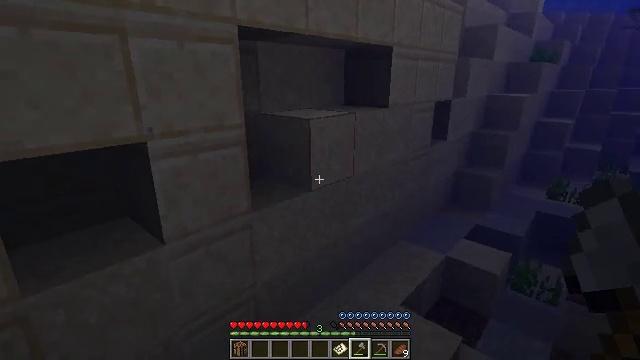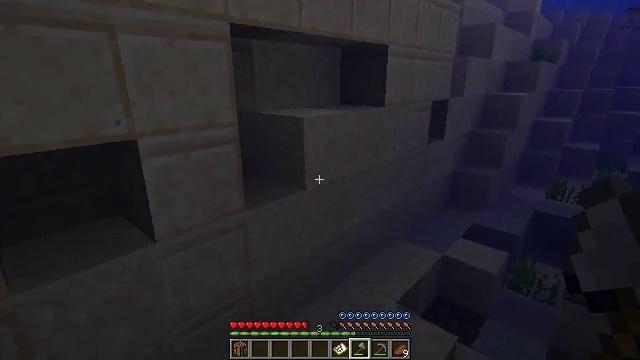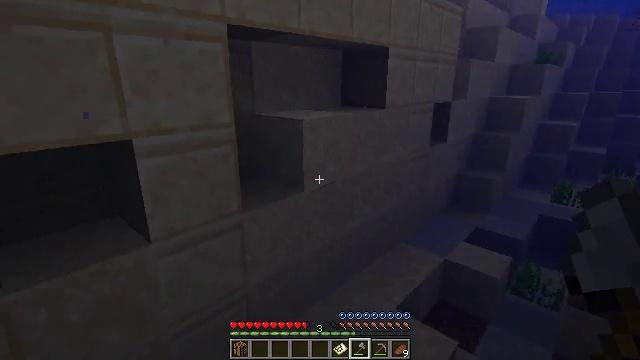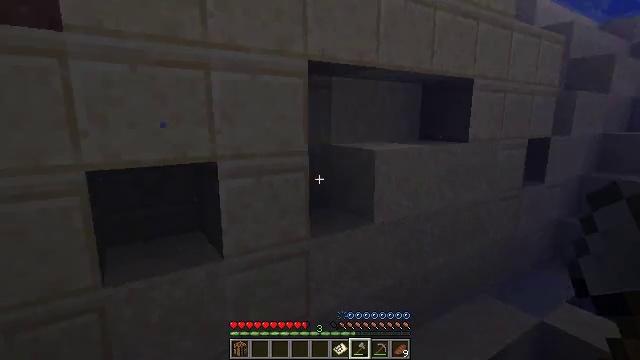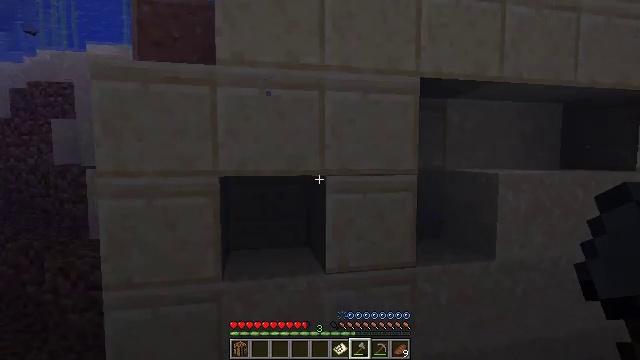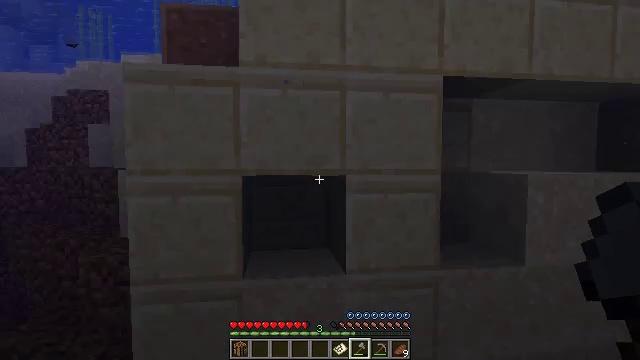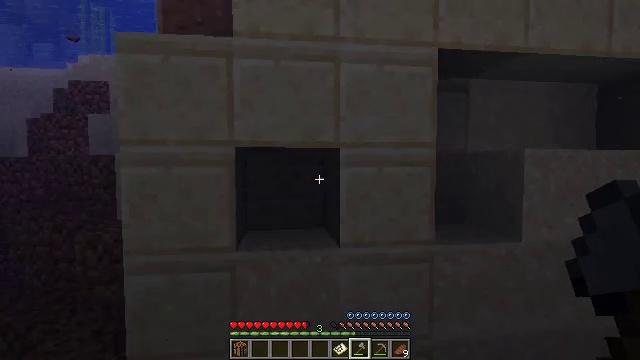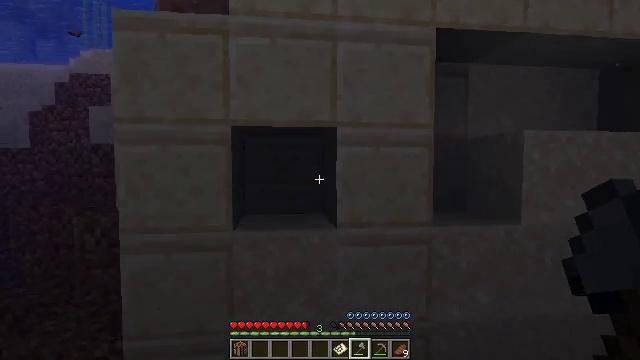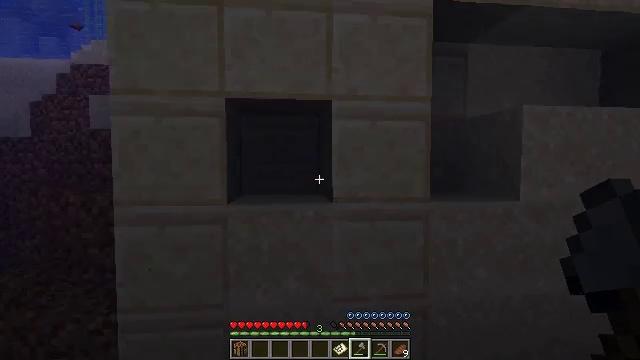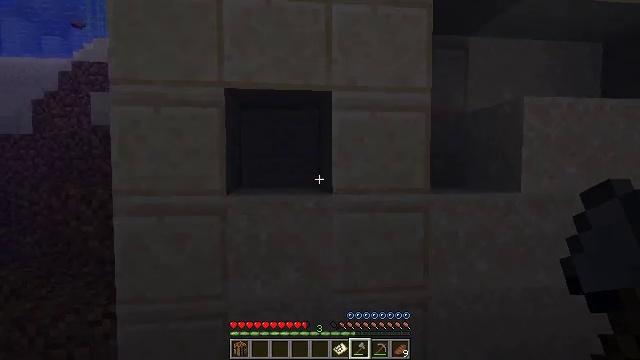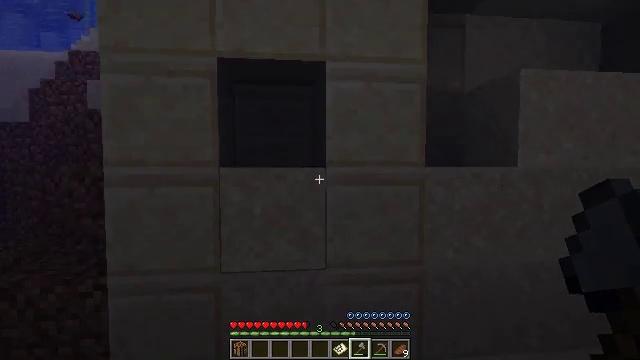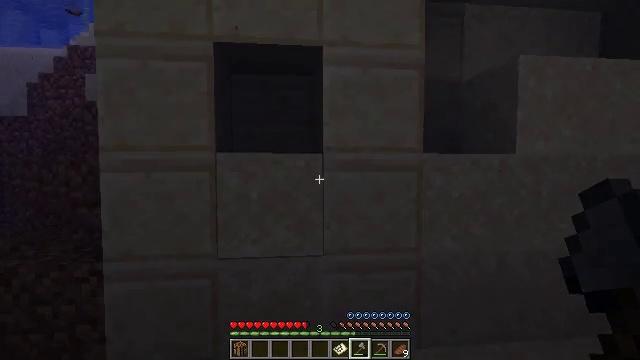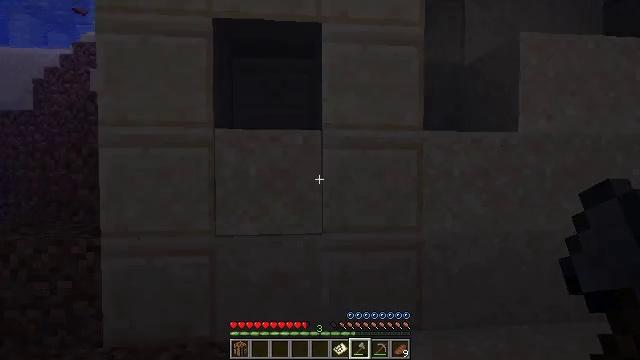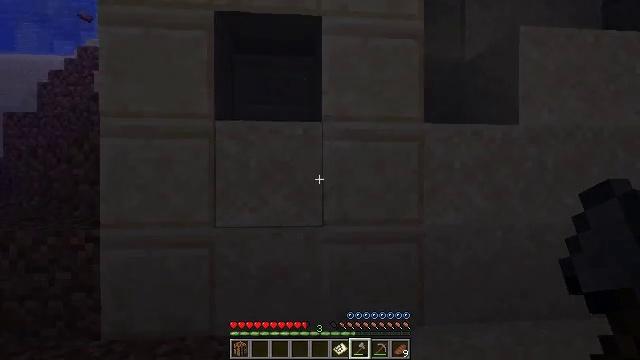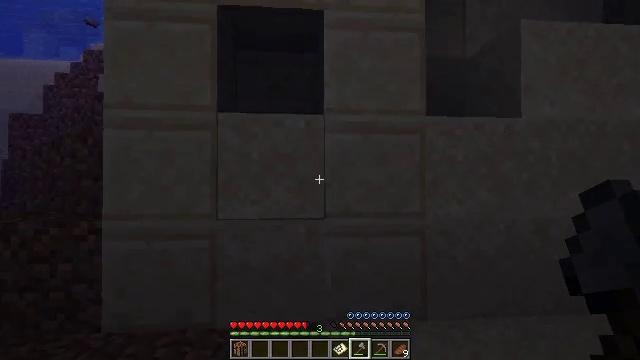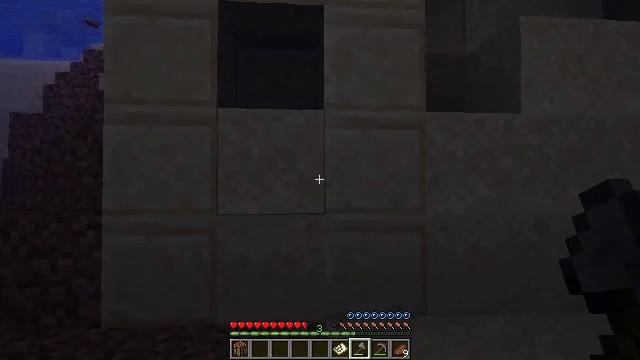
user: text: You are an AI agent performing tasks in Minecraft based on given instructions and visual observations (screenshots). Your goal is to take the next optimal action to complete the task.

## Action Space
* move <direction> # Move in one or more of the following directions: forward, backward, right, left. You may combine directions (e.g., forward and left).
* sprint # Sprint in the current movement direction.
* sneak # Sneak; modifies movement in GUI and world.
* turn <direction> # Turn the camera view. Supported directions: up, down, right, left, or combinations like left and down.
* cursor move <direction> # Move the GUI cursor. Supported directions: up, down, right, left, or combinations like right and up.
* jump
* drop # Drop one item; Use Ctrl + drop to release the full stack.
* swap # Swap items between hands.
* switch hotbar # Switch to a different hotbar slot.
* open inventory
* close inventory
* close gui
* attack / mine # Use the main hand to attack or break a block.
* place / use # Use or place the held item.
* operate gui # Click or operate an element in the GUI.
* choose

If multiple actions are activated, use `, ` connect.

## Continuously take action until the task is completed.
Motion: motion action
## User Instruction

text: Break polished granite.
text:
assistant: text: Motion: move forward and move right
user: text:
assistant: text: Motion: move forward and move right
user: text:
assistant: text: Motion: move forward and move right, sneak, turn left and up
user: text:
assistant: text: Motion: move forward and move right, sneak, turn left and up
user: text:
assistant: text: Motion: move forward and move right, sneak, turn left and up
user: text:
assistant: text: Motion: move forward and move right, sneak
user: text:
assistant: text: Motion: move forward and move right, sneak
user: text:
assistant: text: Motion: move forward and move right, sneak
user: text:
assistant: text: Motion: move forward and move right, sneak
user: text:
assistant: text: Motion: move forward and move right, sneak
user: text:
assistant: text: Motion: move right, sneak
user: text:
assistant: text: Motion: move right, sneak
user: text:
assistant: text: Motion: move right, sneak, turn up
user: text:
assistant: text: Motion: move right, sneak, turn up
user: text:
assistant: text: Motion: move right, sneak
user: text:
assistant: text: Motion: move right, sneak
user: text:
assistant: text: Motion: move right, sneak, turn up
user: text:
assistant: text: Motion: move right, turn left and up
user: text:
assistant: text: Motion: turn left and up
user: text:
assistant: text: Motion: jump
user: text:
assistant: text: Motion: jump
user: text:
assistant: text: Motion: jump
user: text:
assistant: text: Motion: jump
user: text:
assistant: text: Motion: jump
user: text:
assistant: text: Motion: jump
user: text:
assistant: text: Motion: jump
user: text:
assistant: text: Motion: jump
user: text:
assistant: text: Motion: move forward, jump
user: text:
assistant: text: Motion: move forward
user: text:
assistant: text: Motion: move forward, turn down